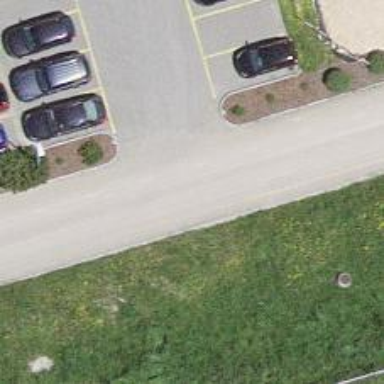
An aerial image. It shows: Parking aisle designated as service road.